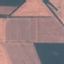
Land use / land cover: AnnualCrop